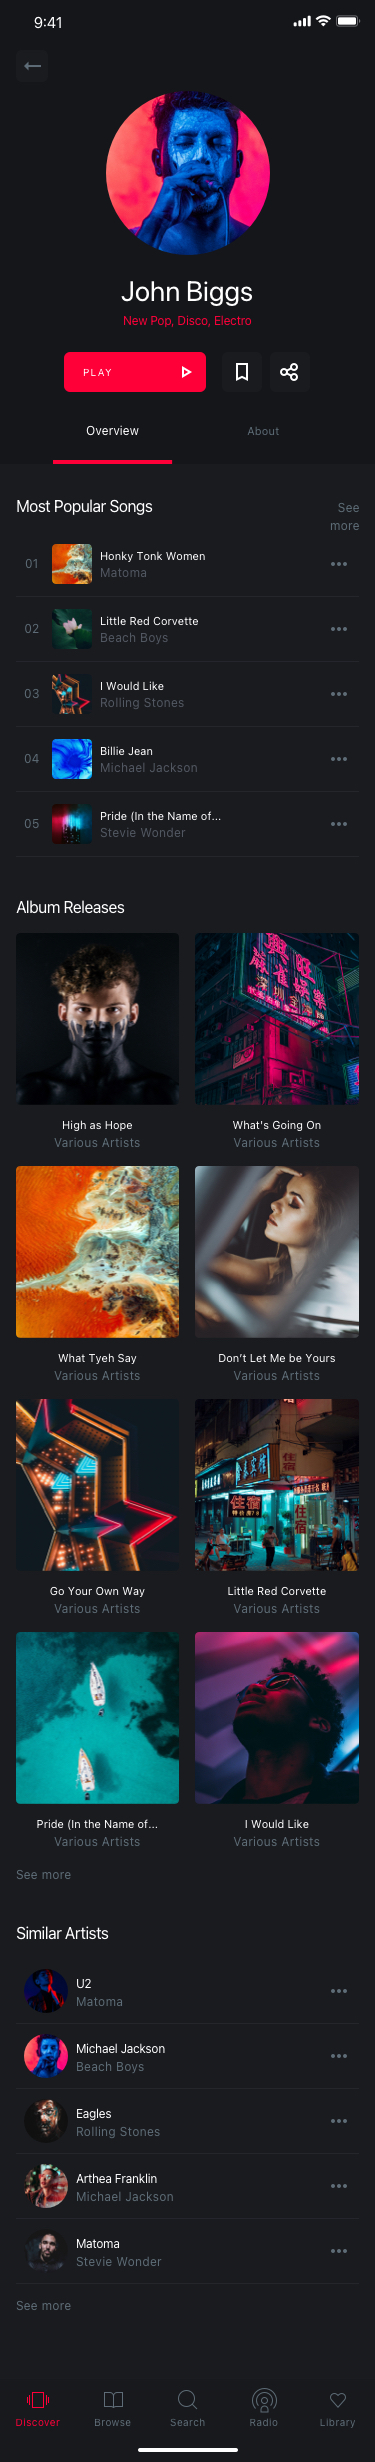
Text in this UI design:
New Pop, Disco, Electro
John Biggs
Most Popular Songs
See more
See more
Album Releases
Similar Artists
See more